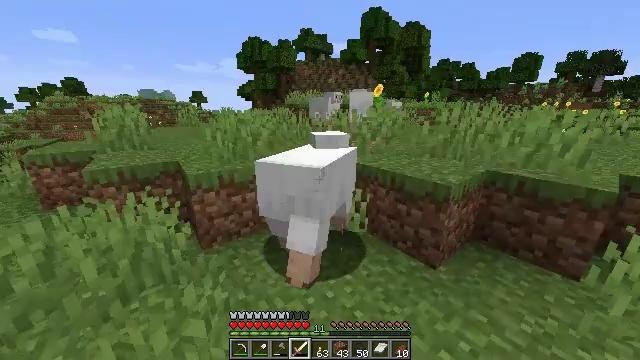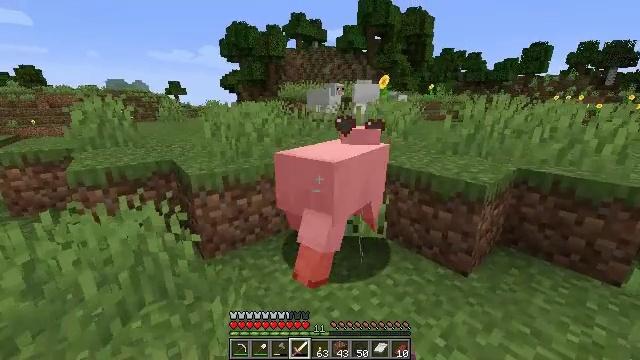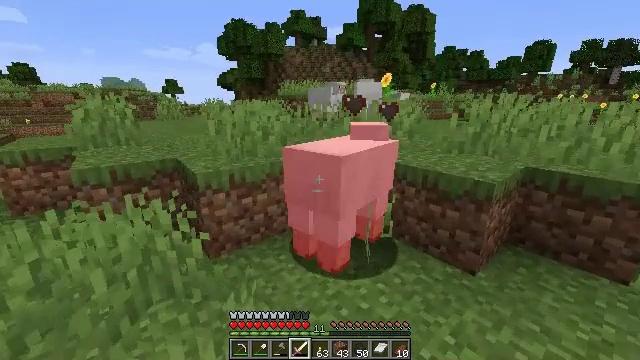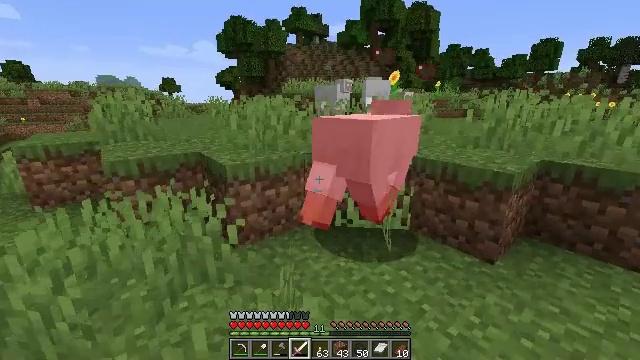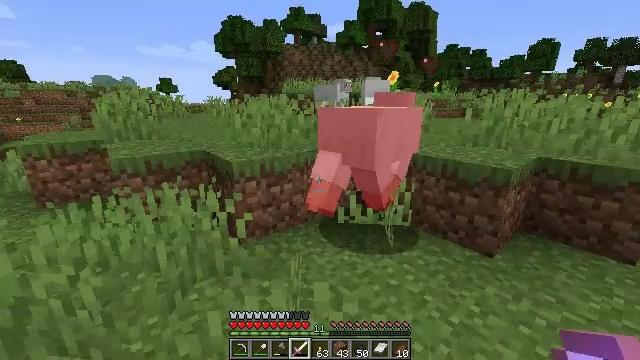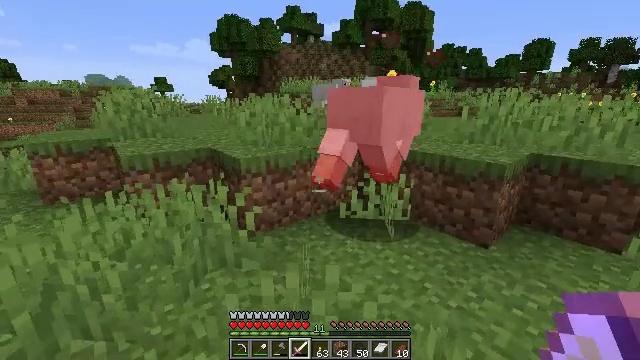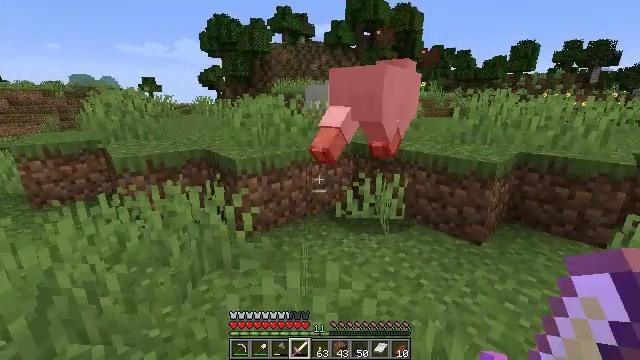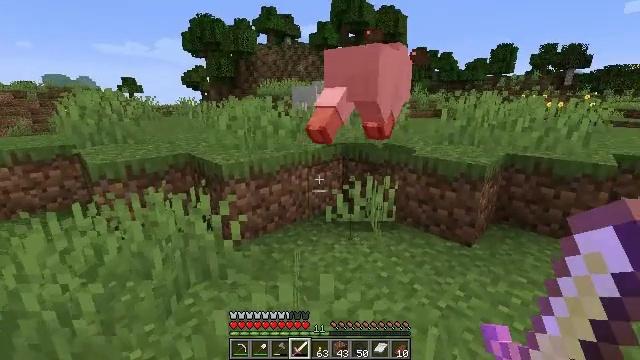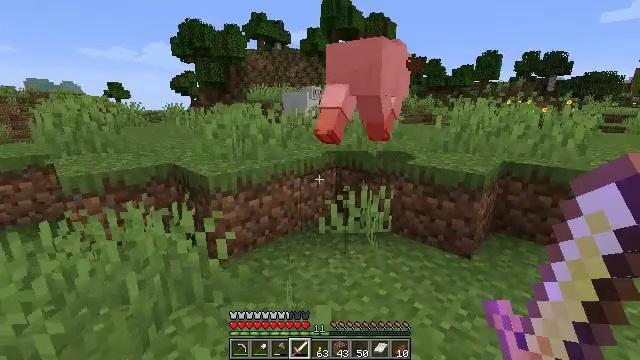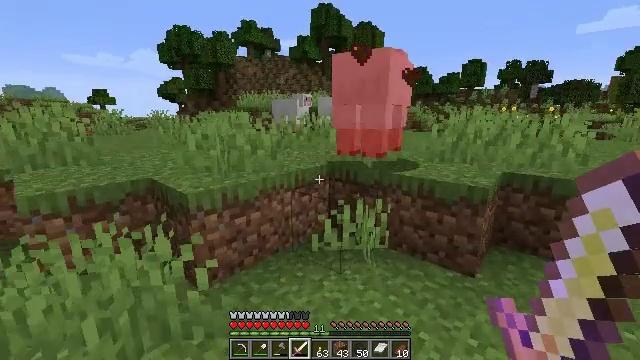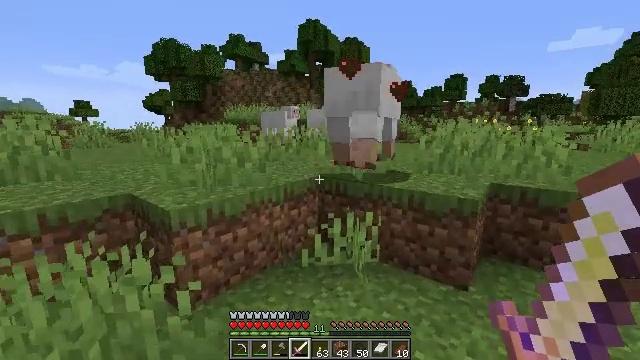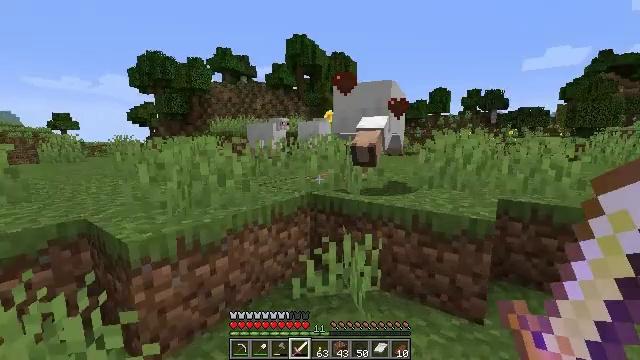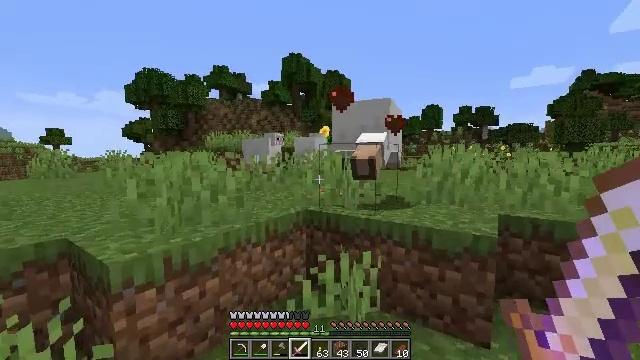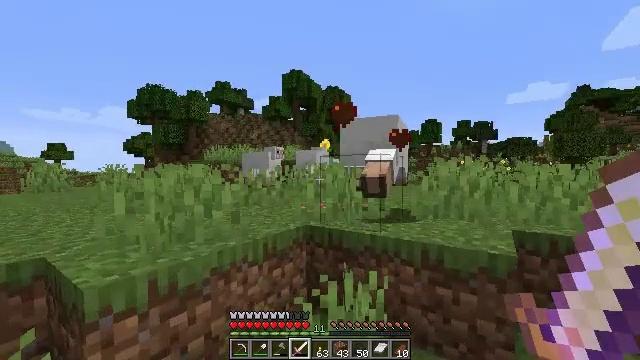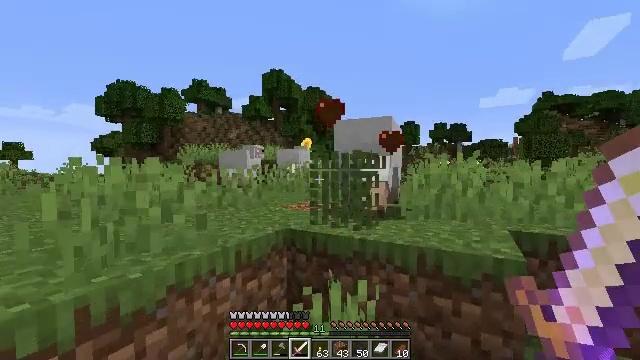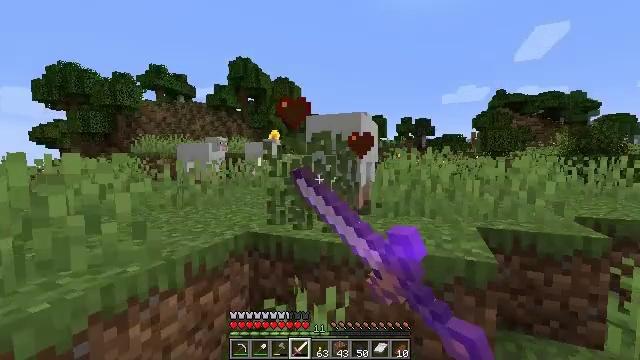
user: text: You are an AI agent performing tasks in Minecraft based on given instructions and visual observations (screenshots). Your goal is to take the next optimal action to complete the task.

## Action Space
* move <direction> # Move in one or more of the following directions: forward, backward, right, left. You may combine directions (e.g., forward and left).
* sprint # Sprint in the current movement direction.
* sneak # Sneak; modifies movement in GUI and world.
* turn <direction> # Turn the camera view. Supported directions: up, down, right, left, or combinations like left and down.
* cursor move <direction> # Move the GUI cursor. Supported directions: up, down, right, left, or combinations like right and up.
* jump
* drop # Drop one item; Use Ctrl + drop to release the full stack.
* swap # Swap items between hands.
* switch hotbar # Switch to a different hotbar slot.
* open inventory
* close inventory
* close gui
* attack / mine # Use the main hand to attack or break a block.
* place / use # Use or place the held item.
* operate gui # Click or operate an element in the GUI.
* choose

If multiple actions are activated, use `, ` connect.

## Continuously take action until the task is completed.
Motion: motion action
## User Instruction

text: Mine the grass in the plains.
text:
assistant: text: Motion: move back and move left, turn right
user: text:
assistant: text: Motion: move back and move left
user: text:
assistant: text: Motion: move back and move left
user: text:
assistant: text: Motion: move back
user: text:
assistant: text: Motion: no_op
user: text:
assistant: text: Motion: move forward, turn right
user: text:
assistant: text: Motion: move forward, turn right
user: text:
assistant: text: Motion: move forward, turn right and up
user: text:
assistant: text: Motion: move forward, turn right and up
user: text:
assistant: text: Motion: move forward, turn right and up
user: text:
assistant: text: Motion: move forward, turn right and up
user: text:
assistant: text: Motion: move forward, turn right and up
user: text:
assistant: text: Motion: move forward, turn up
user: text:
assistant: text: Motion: move forward, turn right, attack / mine
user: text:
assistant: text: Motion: move forward and move right, turn right and down, attack / mine
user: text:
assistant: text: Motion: move forward and move right, turn right, attack / mine
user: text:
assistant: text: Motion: move forward and move right, attack / mine
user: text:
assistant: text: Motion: move forward and move right
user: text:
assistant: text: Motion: no_op